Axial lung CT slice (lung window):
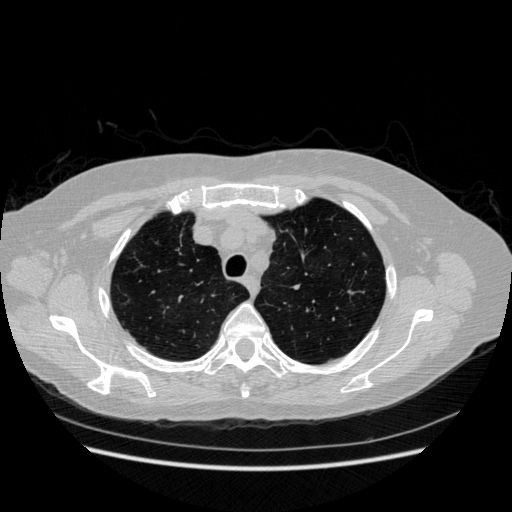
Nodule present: no